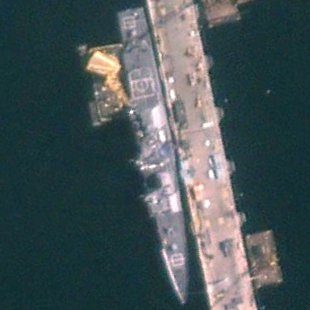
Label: cruiser